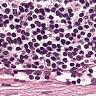
Metastatic tissue present: no